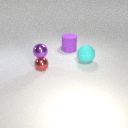
small purple metal sphere above small red metal sphere